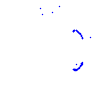
Particle: proton